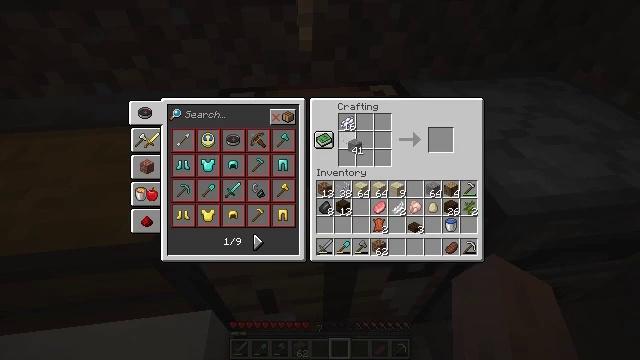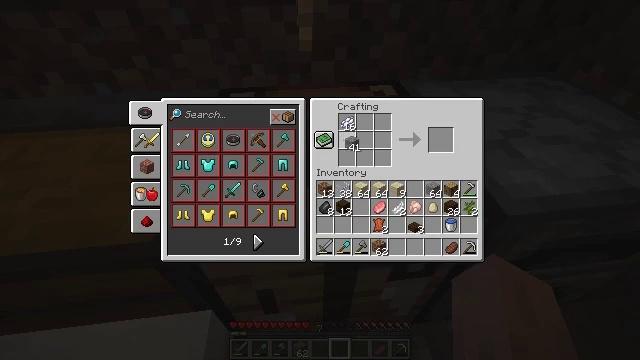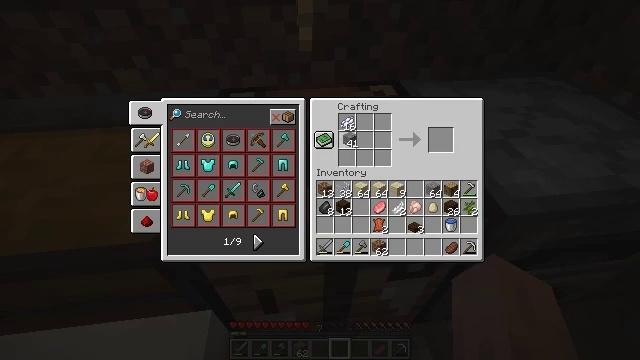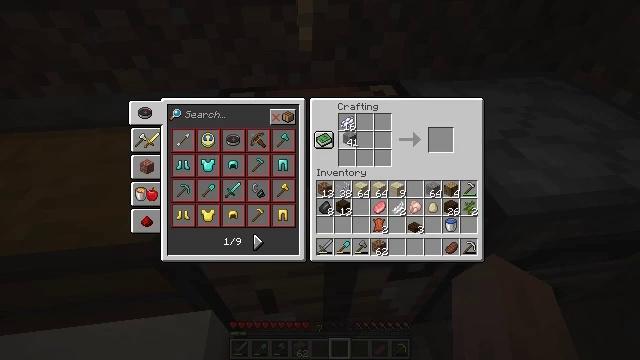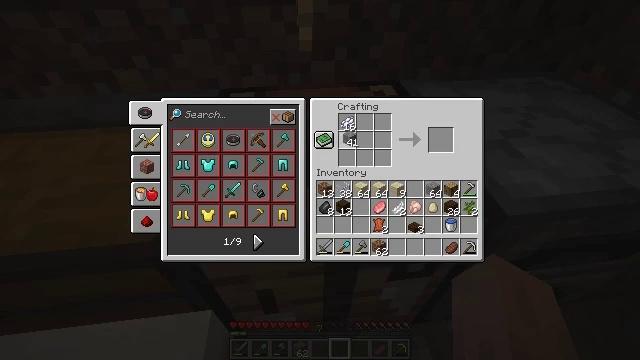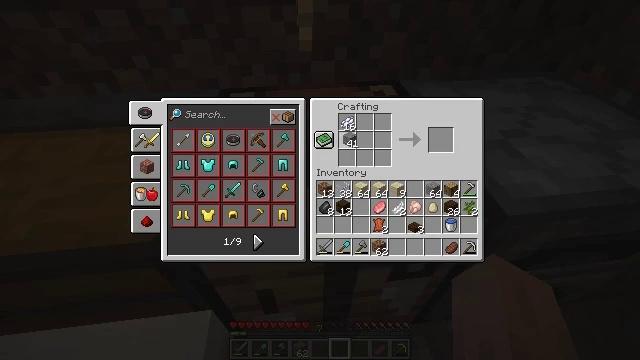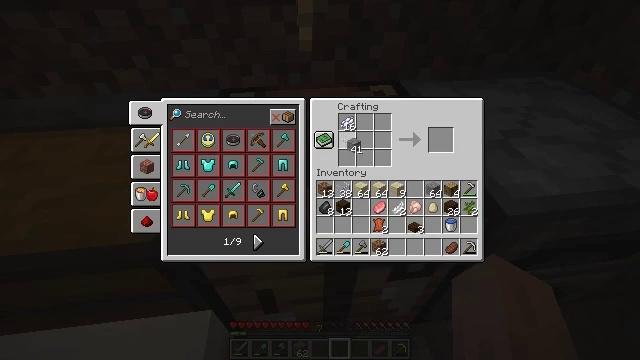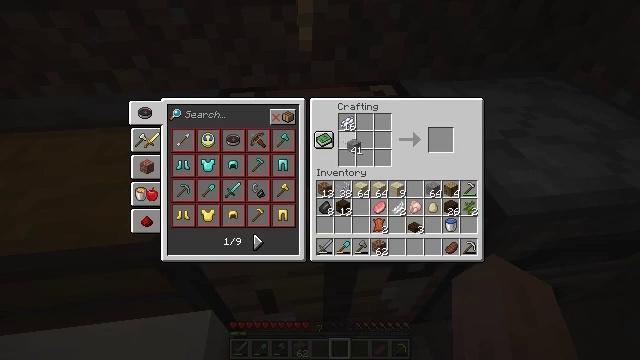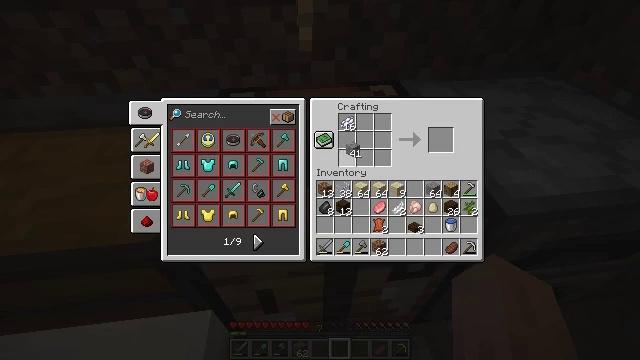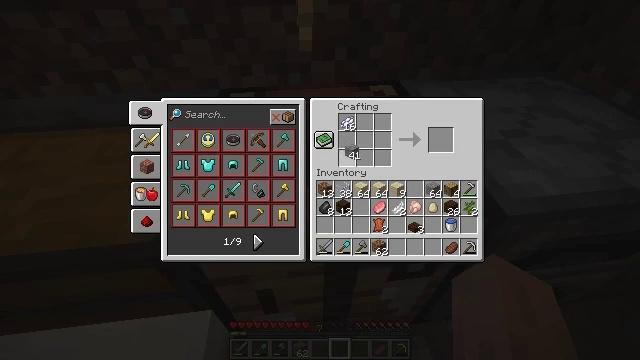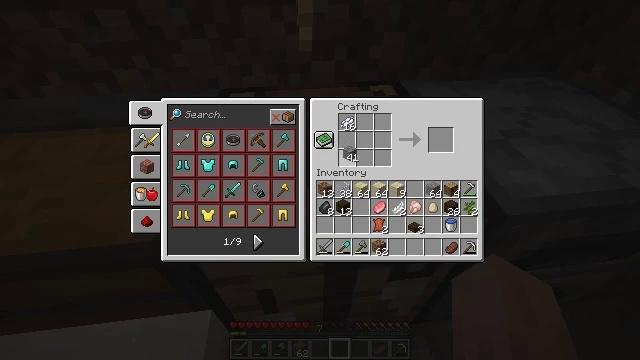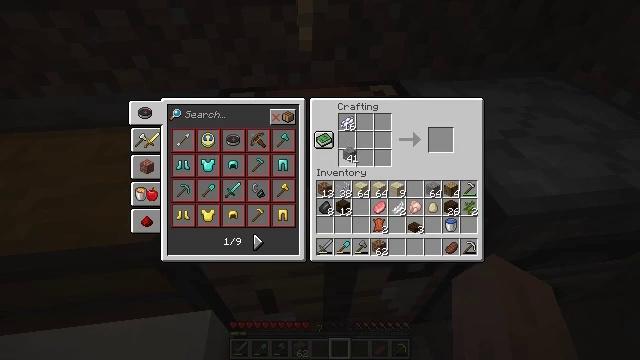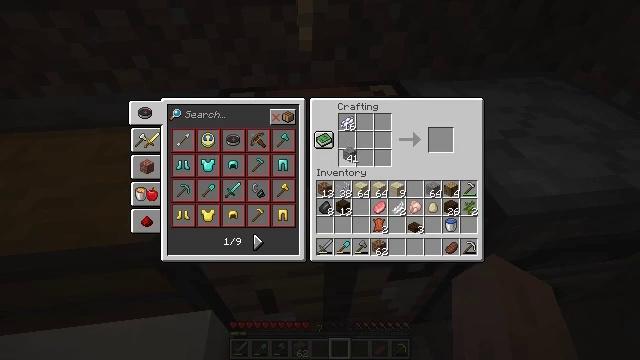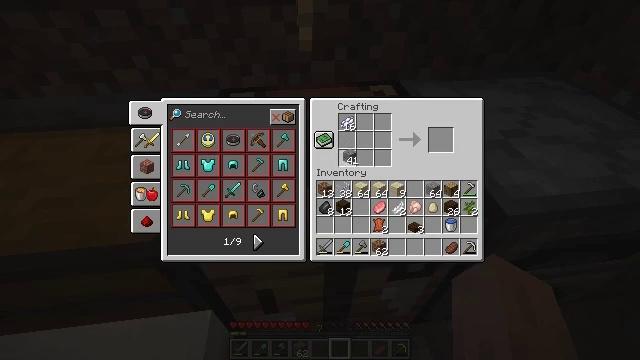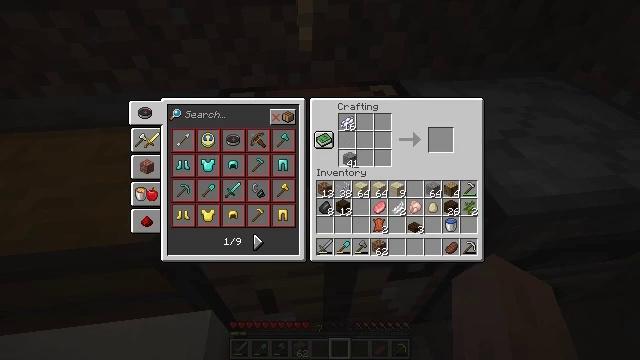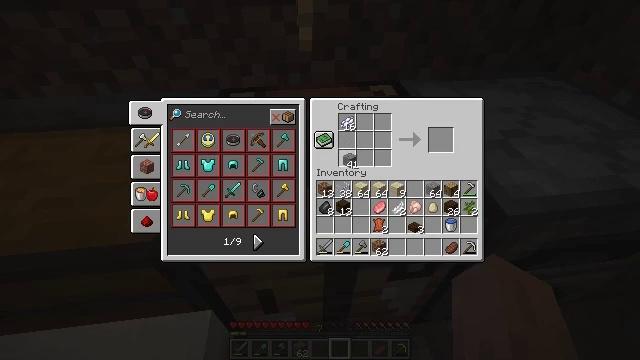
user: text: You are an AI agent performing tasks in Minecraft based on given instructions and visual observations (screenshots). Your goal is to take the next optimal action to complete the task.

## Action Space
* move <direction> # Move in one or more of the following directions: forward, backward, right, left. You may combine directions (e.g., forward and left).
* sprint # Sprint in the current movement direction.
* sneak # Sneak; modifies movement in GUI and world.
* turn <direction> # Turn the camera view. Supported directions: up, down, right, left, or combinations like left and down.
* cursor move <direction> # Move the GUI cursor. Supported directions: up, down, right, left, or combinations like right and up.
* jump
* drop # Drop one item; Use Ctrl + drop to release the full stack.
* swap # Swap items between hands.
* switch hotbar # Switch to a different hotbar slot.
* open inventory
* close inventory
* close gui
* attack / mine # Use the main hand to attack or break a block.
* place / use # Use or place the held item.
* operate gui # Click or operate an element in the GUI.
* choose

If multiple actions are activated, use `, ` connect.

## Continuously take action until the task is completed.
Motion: motion action
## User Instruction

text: Create white concrete powder at the crafting table.
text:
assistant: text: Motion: no_op
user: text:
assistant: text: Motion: no_op
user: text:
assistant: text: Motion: no_op
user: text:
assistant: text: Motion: no_op
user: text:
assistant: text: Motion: no_op
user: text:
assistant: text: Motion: no_op
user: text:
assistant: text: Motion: no_op
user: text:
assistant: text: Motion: no_op
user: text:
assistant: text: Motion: no_op
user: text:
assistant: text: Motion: no_op
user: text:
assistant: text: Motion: no_op
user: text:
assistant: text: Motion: no_op
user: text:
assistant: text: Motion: no_op
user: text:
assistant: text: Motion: no_op
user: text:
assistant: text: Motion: no_op
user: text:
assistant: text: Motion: no_op
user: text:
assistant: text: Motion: no_op
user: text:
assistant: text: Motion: turn right and down
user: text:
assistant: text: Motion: turn right and down
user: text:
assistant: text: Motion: no_op
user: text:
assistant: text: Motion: no_op
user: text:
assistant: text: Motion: no_op
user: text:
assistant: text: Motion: no_op
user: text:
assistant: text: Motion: no_op
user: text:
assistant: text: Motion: no_op
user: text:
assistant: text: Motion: no_op
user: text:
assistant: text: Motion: attack / mine
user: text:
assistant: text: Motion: attack / mine
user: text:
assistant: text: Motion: no_op
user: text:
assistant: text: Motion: turn right